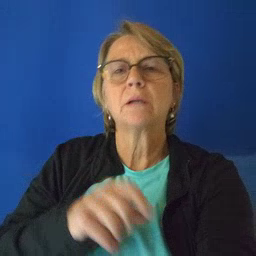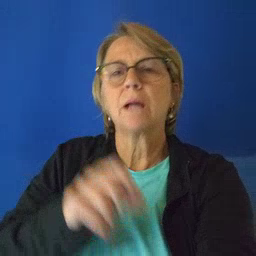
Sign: first